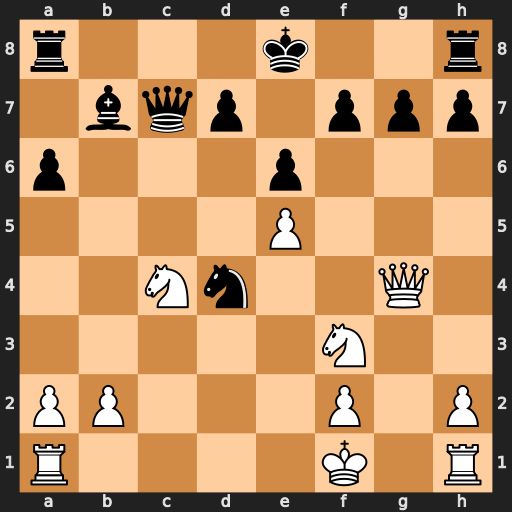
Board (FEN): r3k2r/1bqp1ppp/p3p3/4P3/2Nn2Q1/5N2/PP3P1P/R4K1R
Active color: w
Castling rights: kq
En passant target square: -
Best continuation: Nd6+ Qxd6 exd6